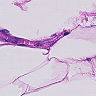
Metastatic tissue present: no